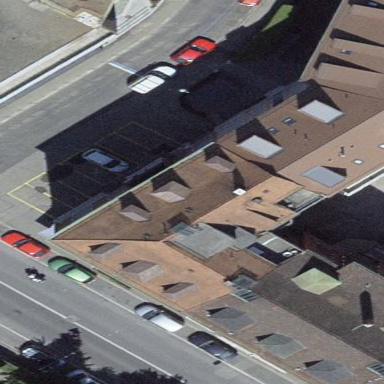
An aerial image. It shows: Building with mansard roof made of maroon roof tiles.